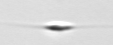
Label: Cylindrotheca_morphotype1